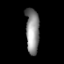
Tissue: prostate
Cell type: B cells
Senescence score: 0.315
Nuclear area (px): 603
Mean DAPI intensity: 139.884